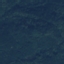
Land use / land cover: Forest